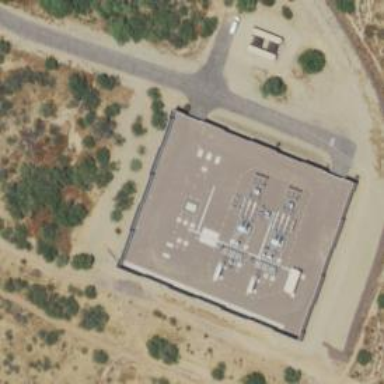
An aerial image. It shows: Outdoor power substation at the distribution level with surrounding wall barrier.